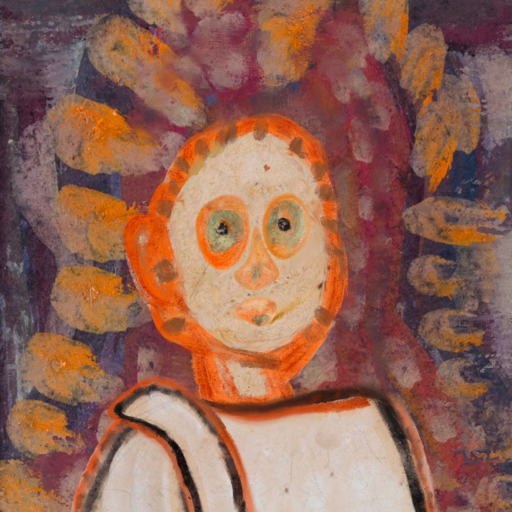
Background: Doll, Head And Neck Front: Rupkatha, Face Front: Childish, Bust: Roy_Bahadur, Hair Front: Blank, Head Accessory: Blank, Second Necklace: Blank, Necklace: Blank, Baby: Blank